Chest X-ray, AP view. Patient: 41 years old, sex M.
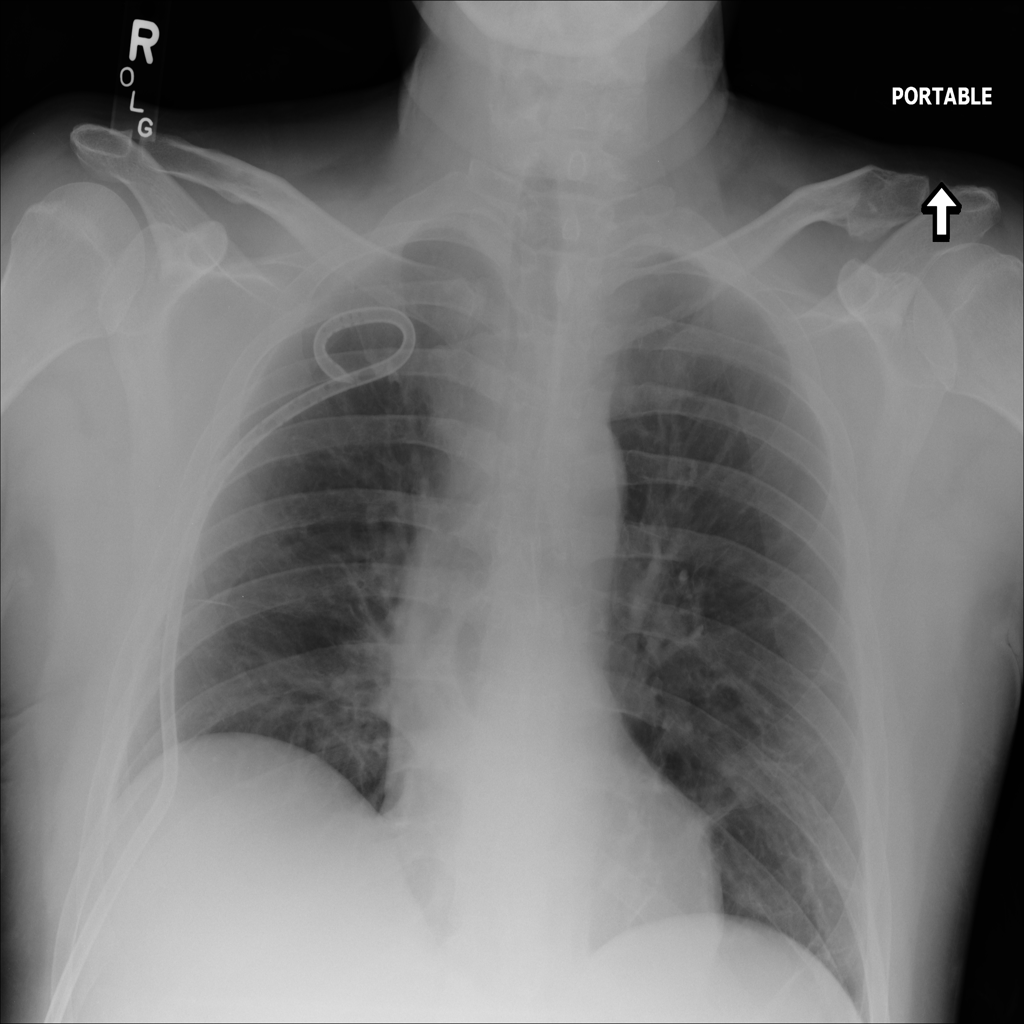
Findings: No Finding